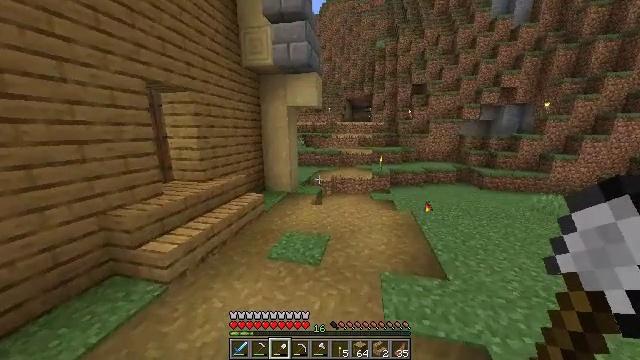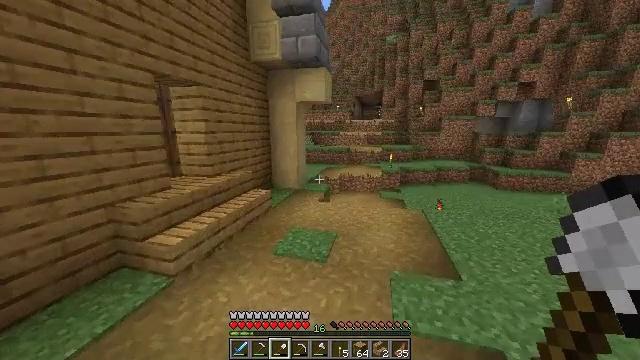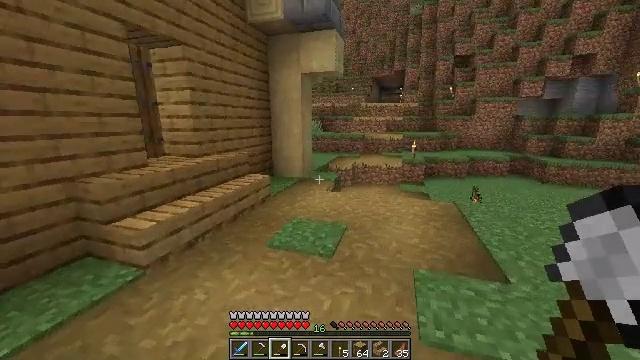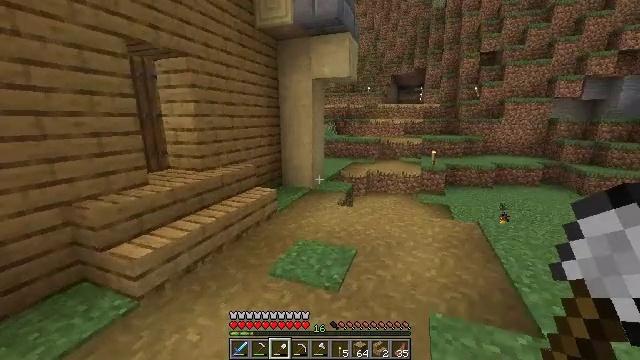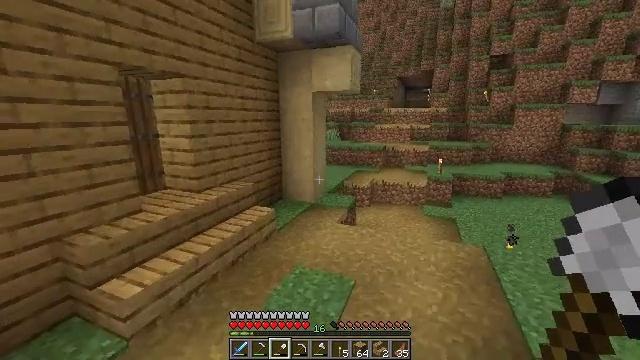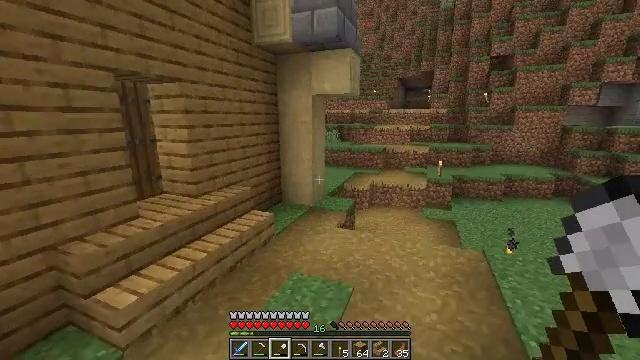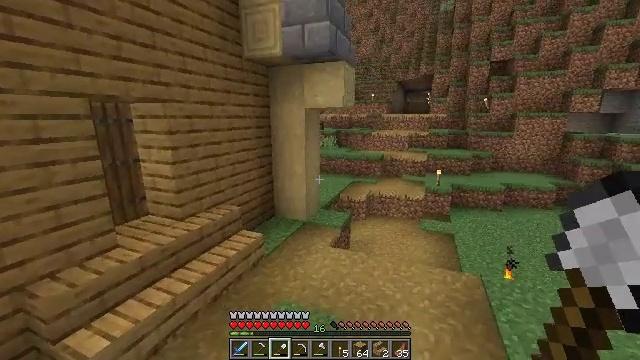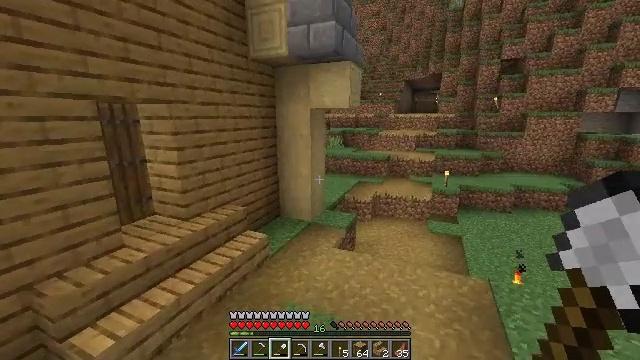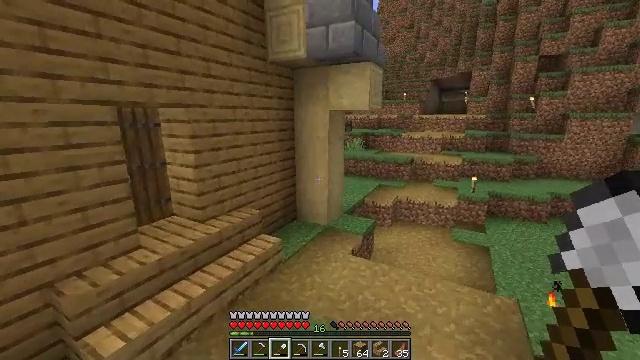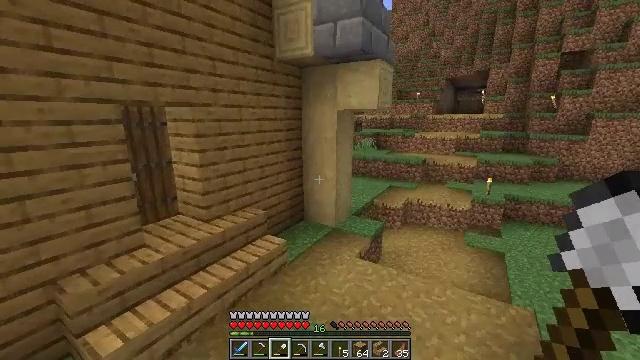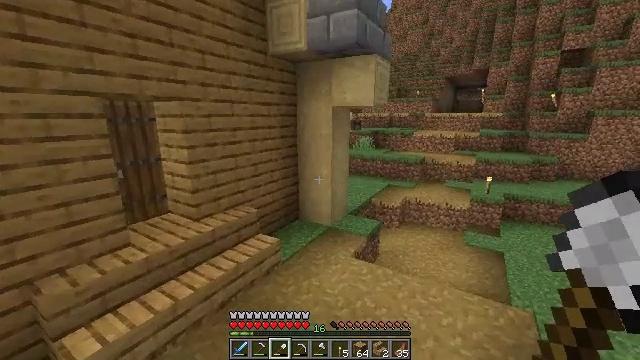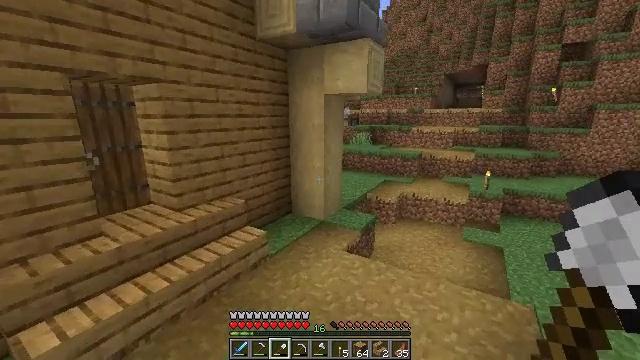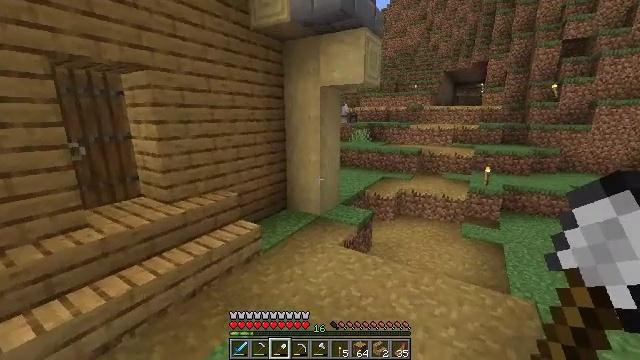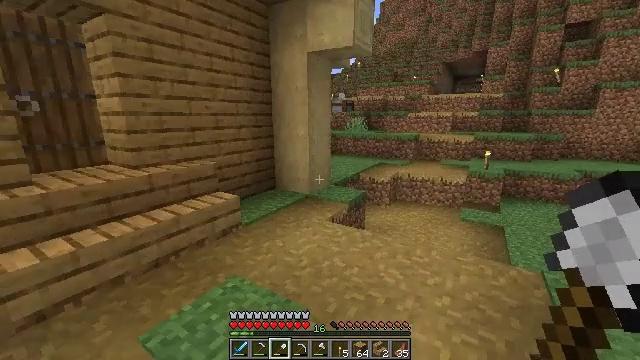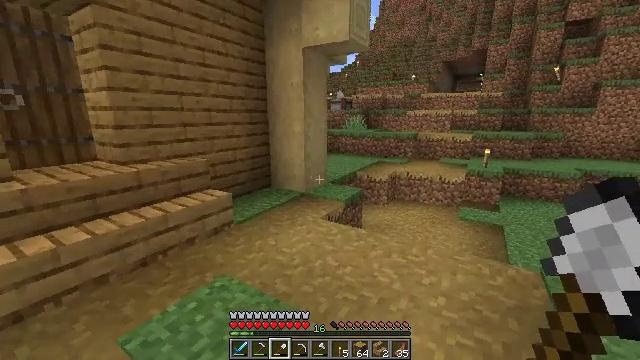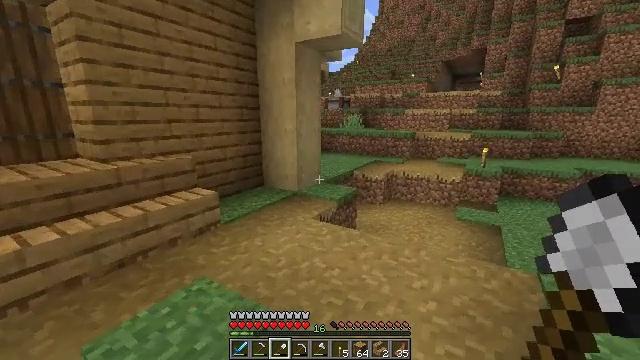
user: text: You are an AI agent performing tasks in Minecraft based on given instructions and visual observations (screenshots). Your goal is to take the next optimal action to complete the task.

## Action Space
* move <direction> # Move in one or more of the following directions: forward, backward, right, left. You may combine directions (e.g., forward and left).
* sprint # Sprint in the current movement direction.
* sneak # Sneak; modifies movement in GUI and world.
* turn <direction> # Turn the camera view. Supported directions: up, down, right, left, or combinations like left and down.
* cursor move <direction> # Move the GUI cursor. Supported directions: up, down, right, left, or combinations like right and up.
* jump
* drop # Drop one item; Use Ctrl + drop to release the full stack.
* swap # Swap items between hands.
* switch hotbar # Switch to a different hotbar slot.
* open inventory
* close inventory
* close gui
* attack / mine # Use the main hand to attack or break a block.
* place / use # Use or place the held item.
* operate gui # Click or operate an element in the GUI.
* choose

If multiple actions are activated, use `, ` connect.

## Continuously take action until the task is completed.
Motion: motion action
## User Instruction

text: Attack the stonecutter to pick it up.
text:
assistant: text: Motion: move forward and move right, turn left, jump
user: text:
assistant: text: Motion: move forward and move right, turn left, jump
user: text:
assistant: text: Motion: move forward and move right, turn left, jump
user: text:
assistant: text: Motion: move forward and move right, turn left, jump
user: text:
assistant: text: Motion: move forward and move right, jump
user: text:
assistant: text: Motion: move forward and move right, jump
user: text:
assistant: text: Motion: move forward and move right, turn left
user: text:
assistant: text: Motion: move forward and move right, turn left
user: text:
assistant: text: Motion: move forward and move right, turn left
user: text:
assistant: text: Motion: move forward and move right
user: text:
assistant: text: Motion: move forward and move right
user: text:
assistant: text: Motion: move forward and move right
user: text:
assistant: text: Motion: move forward and move right
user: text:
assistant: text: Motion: move forward and move right
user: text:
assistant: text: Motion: move forward and move right
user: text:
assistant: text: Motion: move forward and move right
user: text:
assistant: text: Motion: move forward and move right
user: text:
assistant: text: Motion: move forward and move right
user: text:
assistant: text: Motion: move forward and move right
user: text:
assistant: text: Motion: move forward
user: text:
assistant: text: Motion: no_op
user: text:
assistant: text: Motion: move forward
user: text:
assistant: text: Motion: move forward
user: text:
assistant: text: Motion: no_op
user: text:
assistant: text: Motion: no_op
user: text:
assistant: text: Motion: move forward, turn right
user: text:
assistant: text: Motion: move forward, turn right and up
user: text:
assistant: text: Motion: move forward
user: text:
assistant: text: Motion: move forward
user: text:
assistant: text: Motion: move forward